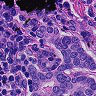
Metastatic tissue present: yes